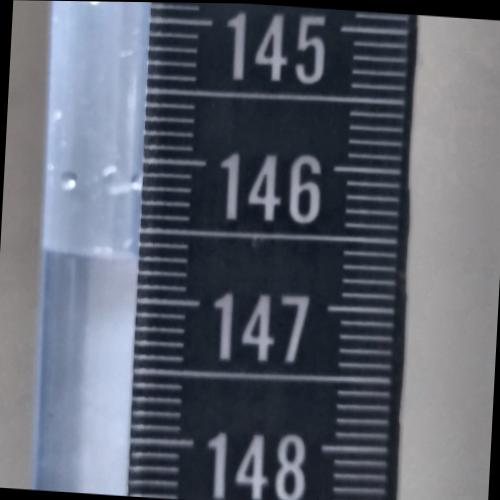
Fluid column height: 146.7 cm